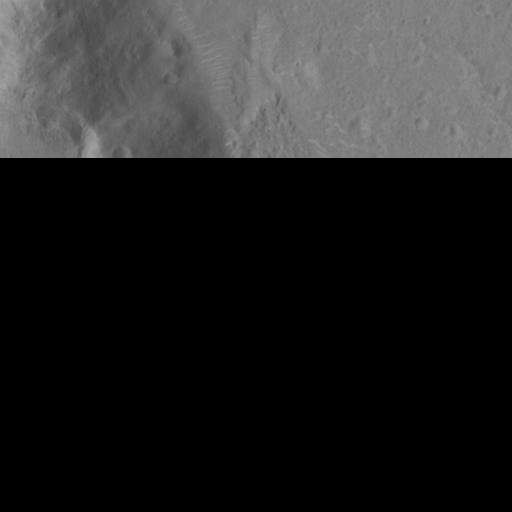
Classes present: Background, Cone